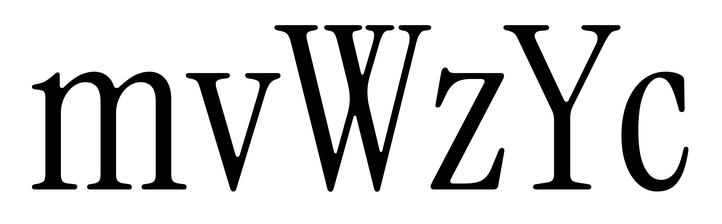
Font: InstrumentSerif-Regular